Question: I'm triying to implement jquerygrid plugin into my asp.net mvc4 application. But im in stuck. Need your help. Wrote all code and i got only white page with json data. I dont know why.
My view is shown below:
'''
@model Fancy.Management.Model.User.IndexModel
@{
ViewBag.Title = "Index";
}
<script type="text/javascript">
jQuery(document).ready(function(){
jQuery("#list").jqGrid({
url:'@Html.Action("Index","User")',
datatype: 'json',
mtype: 'GET',
colNames:['Id','Votes','Title'],
colModel :[
{name:'Id', index:'Id', width:40, align:'left' },
{name:'Votes', index:'Votes', width:40, align:'left' },
{name:'Title', index:'Title', width:200, align:'left'}],
pager: jQuery('#pager'),
rowNum:10,
rowList:[5,10,20,50],
sortname: 'Id',
sortorder: "desc",
viewrecords: true,
imgpath: '/scripts/themes/coffee/images',
caption: 'My first grid'
});
});
</script>
<table id="list" class="scroll" cellpadding="0" cellspacing="0"></table>
<div id="pager" class="scroll" style="text-align:center;"></div>
'''
And my action method is shown below:
'''
public ActionResult Index(string sidx, string sord, int? page, int? rows)
{
var jsonData = new
{
total = 1,
page = 1,
records = 3,
rows = new[]{
new{Id=1,cell=new[] {"1","-7","Is this good question?"}},
new{Id=2,cell=new[] {"2","15","Is this really?"}},
new{Id=3,cell=new[] {"3","23","Why is the sky blue?"}}
}
};
return Json(jsonData, JsonRequestBehavior.AllowGet);
}
'''
Exception that i got is shown below:

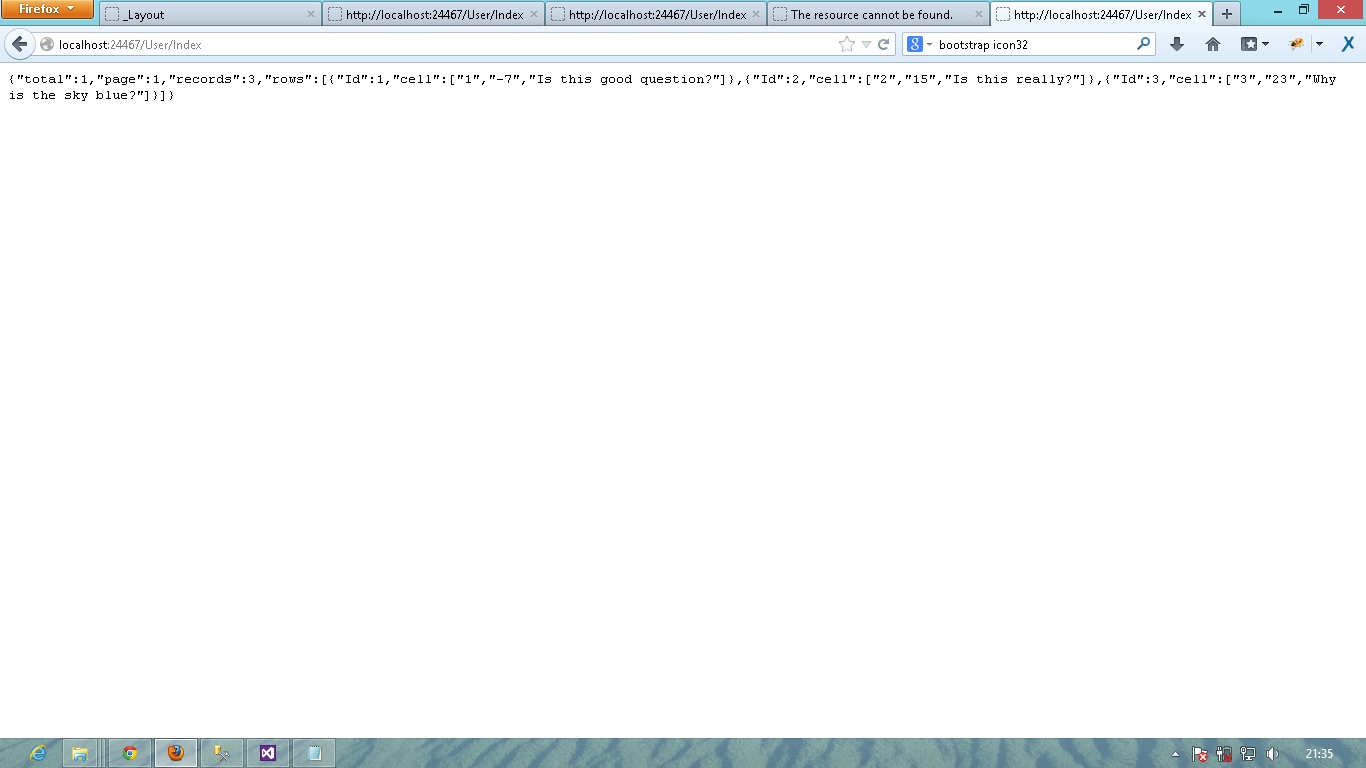
Answer: Your 'Index' action isn't returning a 'View', so the View you've created never gets used. The action is only returning JSON data:
'''
return Json(jsonData, JsonRequestBehavior.AllowGet);
'''
Which is why you're seeing JSON data in the browser when you request the 'Index' action.
Instead, you need to return a view (with an instance of 'IndexModel', which you don't seem to have in the code):
'''
return View(someInstanceOfIndexModel);
'''
The jqGrid is then going to need to use a action to get its JSON data, since the AJAX request is a different request than the one which initially loads the page. Something like this:
'''
url:'@Html.Action("IndexData","User")',
'''
The action method you have for 'Index' would then be renamed to something like 'IndexData' (using the sample above) to handle the AJAX request.
Ultimately, the order of operations here would be:
1. Browser requests Index.
2. Index returns a View (populated by any necessary view model).
3. Since the view in question contains JavaScript code, that code will be executed by the browser.
4. The JavaScript code makes a second request to another action (I called it IndexData, but you can call it whatever you want).
5. That other action returns Json with the data needed by the grid.
6. The client-side JavaScript code receives the data and populates the grid.